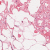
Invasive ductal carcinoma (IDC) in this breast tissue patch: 0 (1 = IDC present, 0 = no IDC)